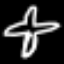
Label: airplane